Interaction volume radius: 5 \u00c5
Interaction volume height: 40 \u00c5
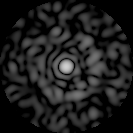
Disorder parameter: 0.8325